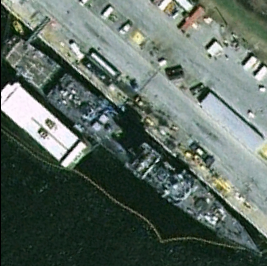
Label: cruiser